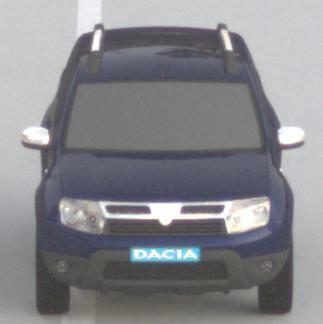
Make: Dacia
Model: Duster dCi 110 FAP
Detailed model: Duster (I)
Model produced from: 2010/06
Model produced until: 2013/11
Doors: 5
Color: blue
Road condition: dry road
Daytime: sunrise or sunset
Contrast: low contrast